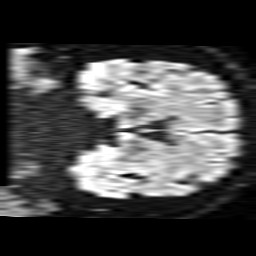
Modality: TRACE
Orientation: coronal
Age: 44
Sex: male
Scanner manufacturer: philips
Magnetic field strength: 1.5 T
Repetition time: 3.689 s
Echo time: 0.09411 s